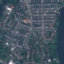
Land use / land cover class: Residential